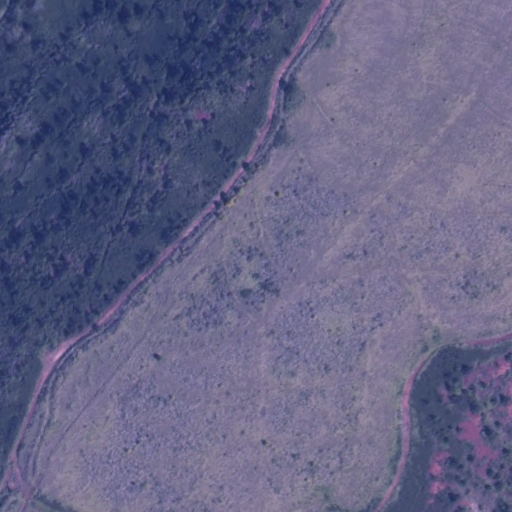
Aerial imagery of ridge(s) in Hawaii named Wai‘aka Ridge containing only unknown